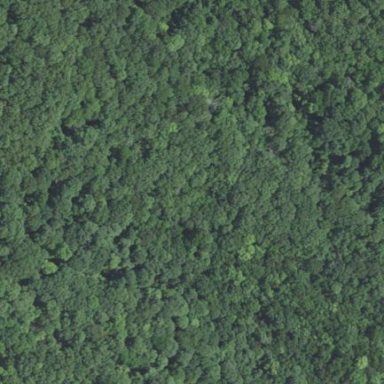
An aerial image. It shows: Evergreen needle-leaved woodland.